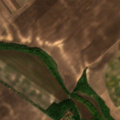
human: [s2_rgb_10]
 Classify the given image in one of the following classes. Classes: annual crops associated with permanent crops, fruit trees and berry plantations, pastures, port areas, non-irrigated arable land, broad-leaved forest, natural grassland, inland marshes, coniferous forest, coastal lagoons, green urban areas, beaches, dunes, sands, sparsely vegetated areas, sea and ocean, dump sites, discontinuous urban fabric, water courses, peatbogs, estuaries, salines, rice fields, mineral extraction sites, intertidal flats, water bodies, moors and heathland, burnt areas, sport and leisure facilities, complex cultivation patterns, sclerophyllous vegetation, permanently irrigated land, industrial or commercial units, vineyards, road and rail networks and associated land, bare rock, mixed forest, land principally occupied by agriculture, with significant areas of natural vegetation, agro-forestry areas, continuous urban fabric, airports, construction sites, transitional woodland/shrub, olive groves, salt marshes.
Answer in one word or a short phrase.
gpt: non-irrigated arable land, transitional woodland/shrub